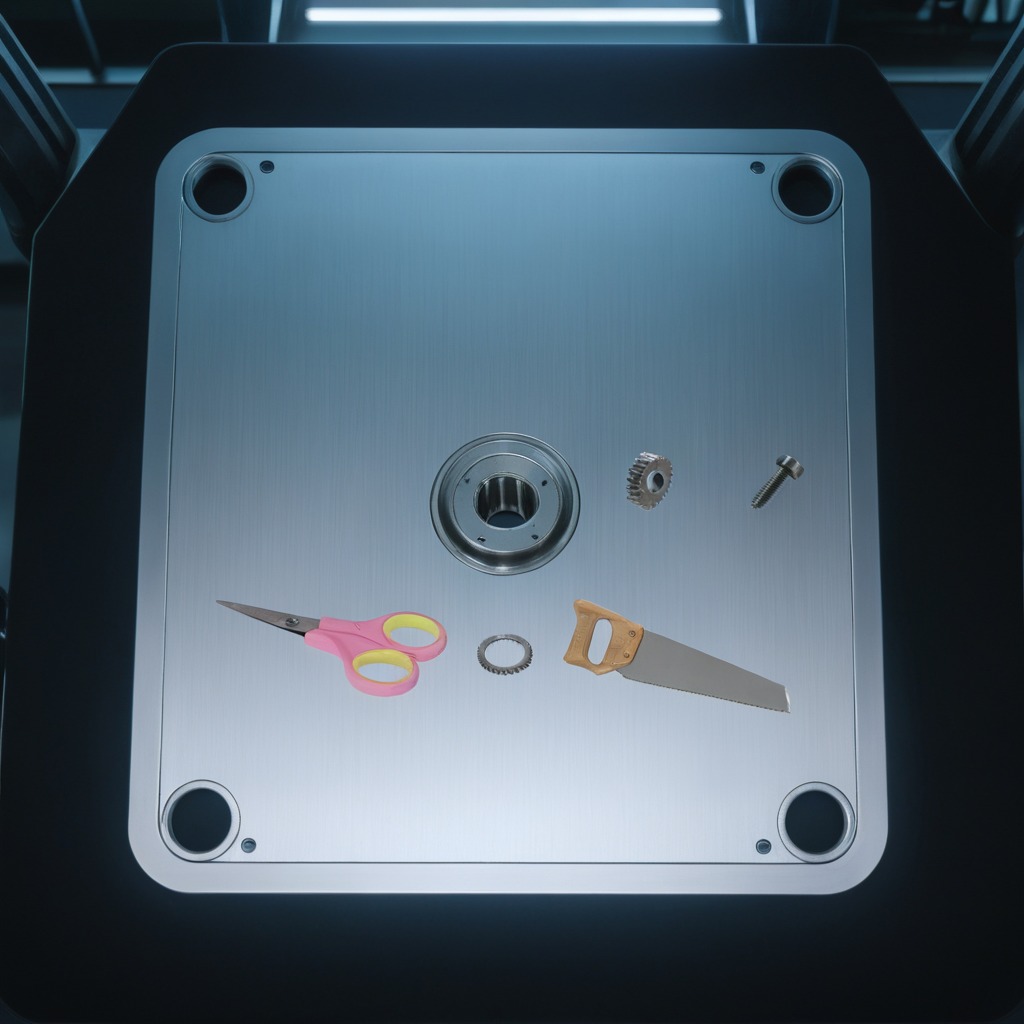
A steel gear with teeth, a flat metal washer, a metal machine screw, a handheld metal saw, and a pair of scissors are lying on the metal table in a machine shop under fluorescent lights.